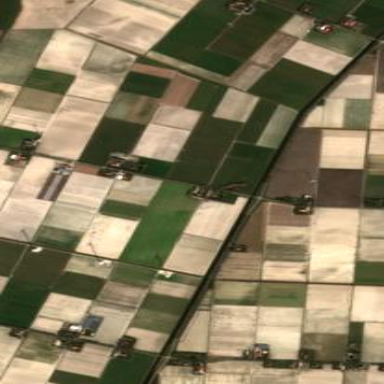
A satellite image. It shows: View of farmland.